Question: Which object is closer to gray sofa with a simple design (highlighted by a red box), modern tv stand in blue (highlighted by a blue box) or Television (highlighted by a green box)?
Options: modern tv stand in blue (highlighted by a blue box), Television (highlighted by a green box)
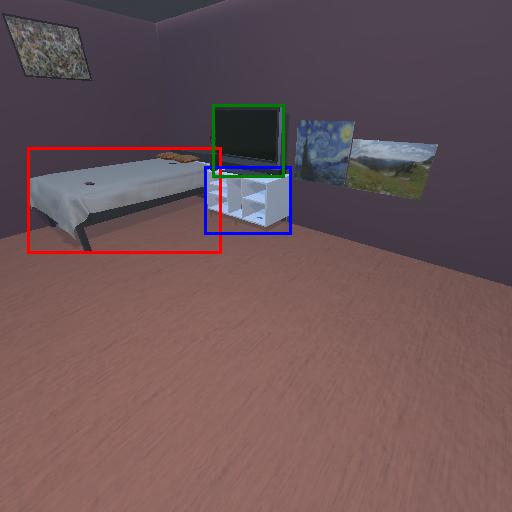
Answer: modern tv stand in blue (highlighted by a blue box)